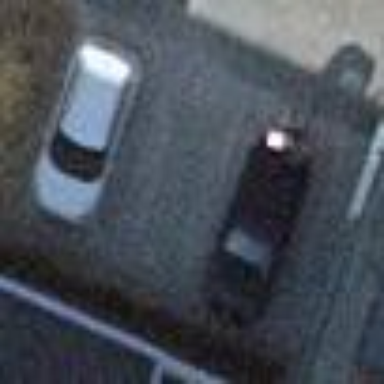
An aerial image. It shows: Parking area with surface.